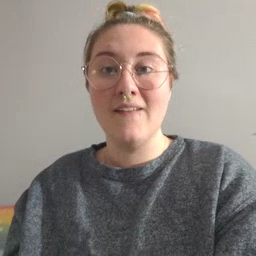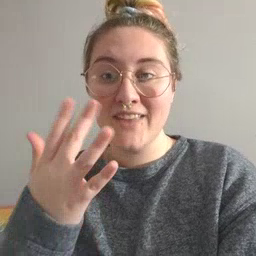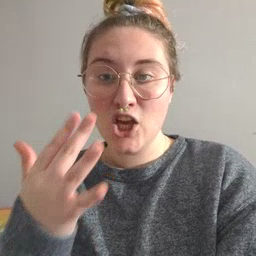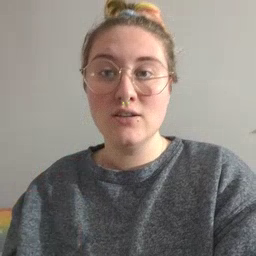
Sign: finger